Field crop: tomato
Growth stage: 2
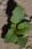
Species: solanum